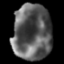
Tissue: lung
Cell type: T cells
Senescence score: 0.1943
Nuclear area (px): 2121
Mean DAPI intensity: 93.592